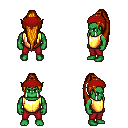
a pixel art fantasy rpg character, male body template, orc, green skin, gold chest armor, red pants, dark blonde extra-long topknot hairstyle, red bandana, four views (front, back, left, right), 2x2 character sprite sheet, small pixel art, hard edges, no anti-aliasing